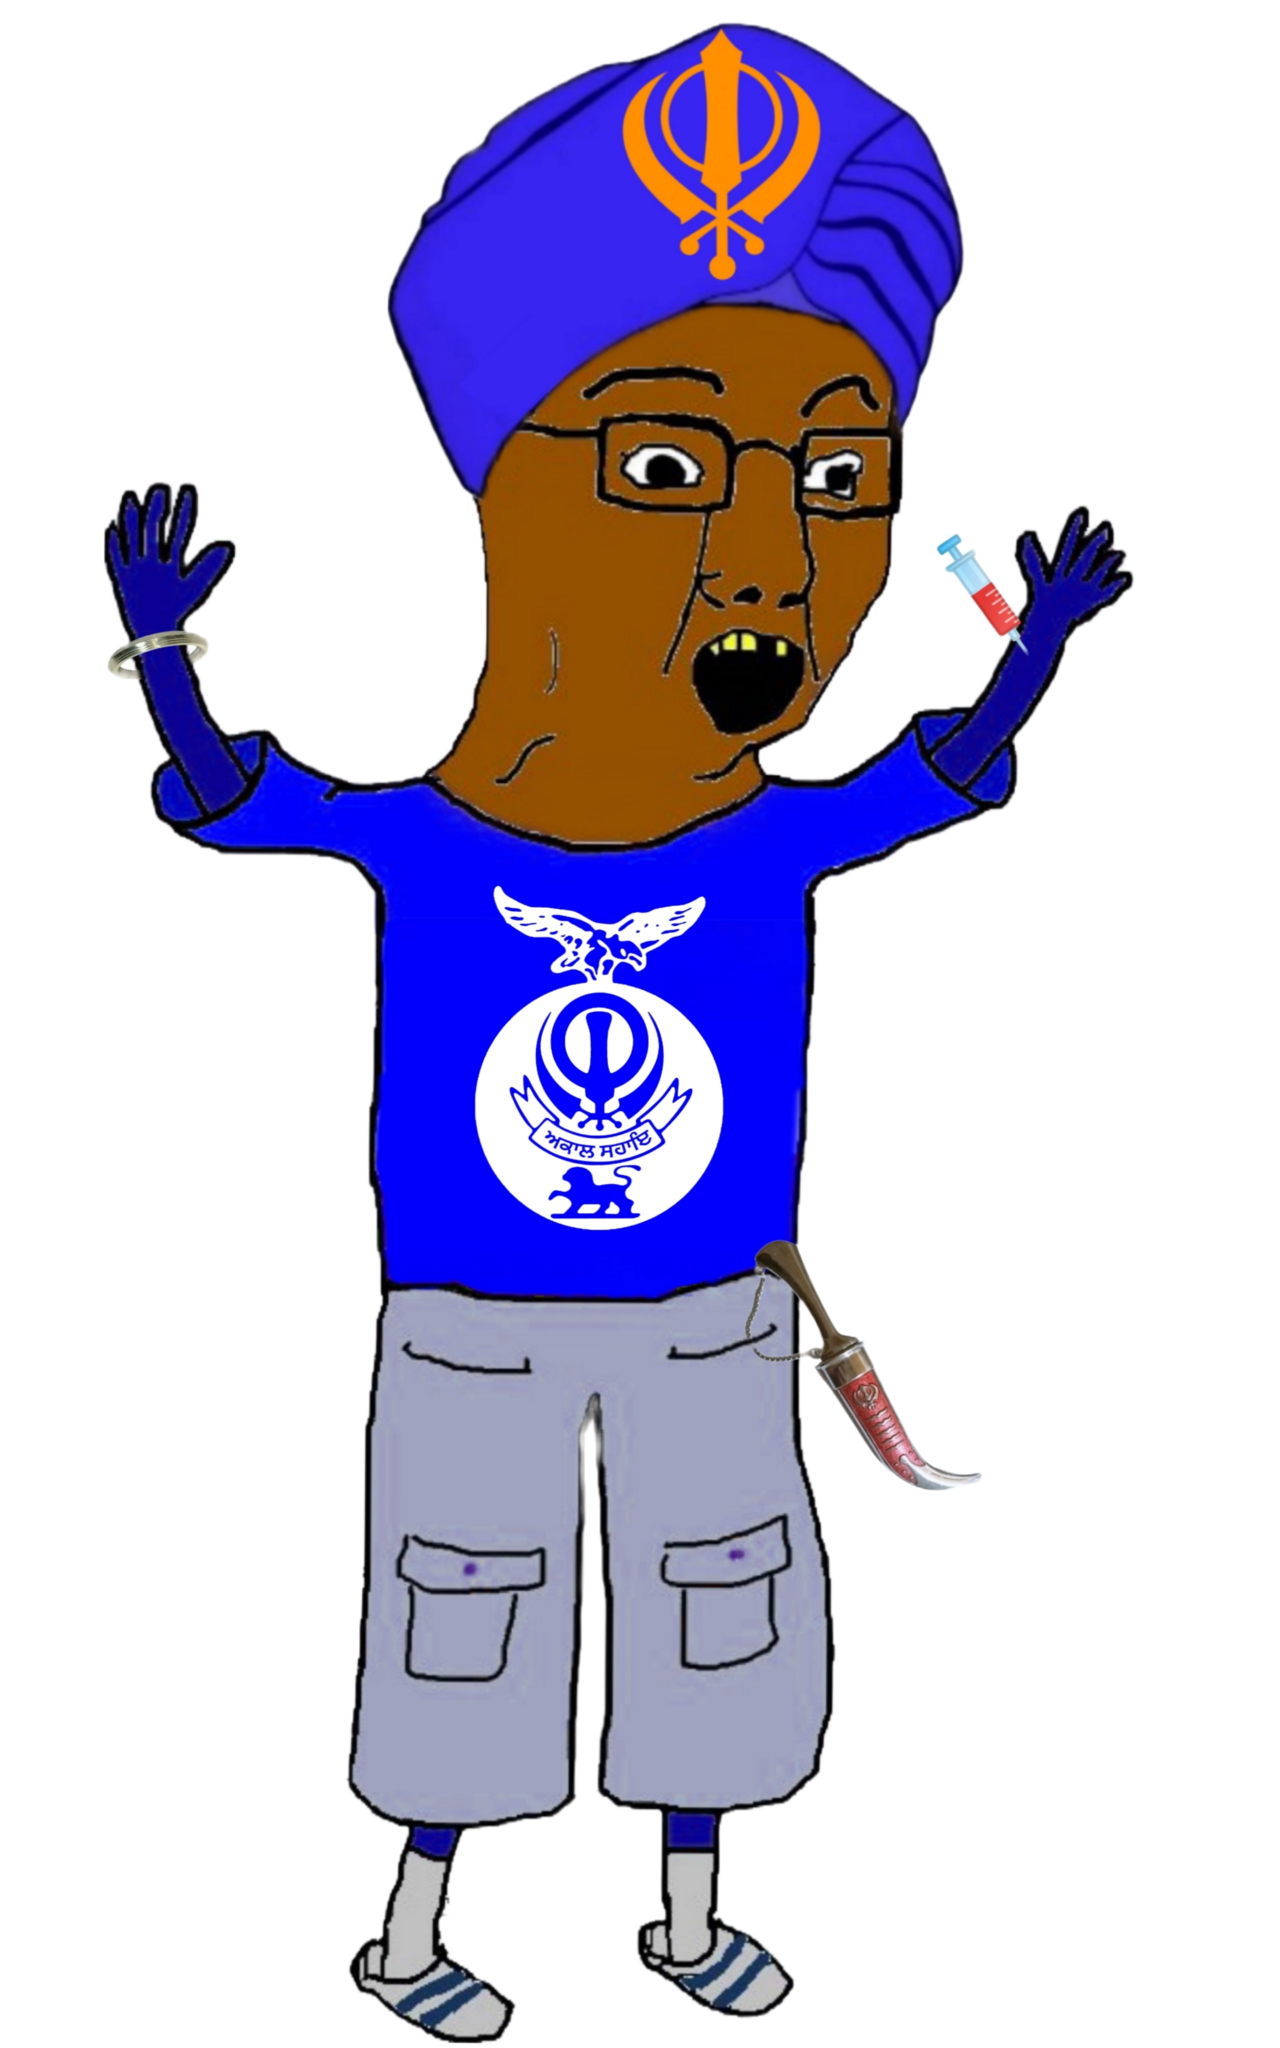
Label: 5_Poljak